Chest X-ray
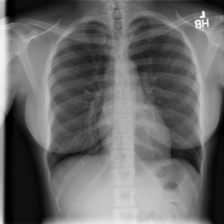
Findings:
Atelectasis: negative
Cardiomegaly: negative
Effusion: negative
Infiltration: negative
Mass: negative
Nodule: negative
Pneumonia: negative
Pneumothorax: negative
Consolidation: negative
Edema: negative
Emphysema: negative
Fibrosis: negative
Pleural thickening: negative
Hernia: negative